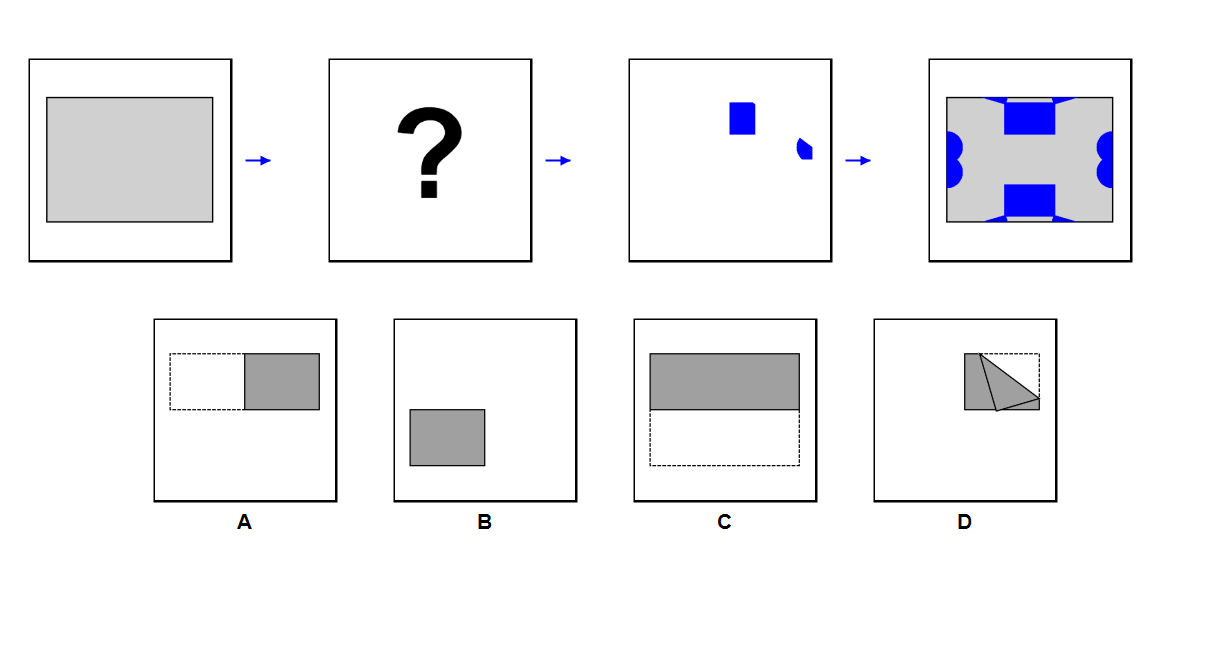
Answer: B